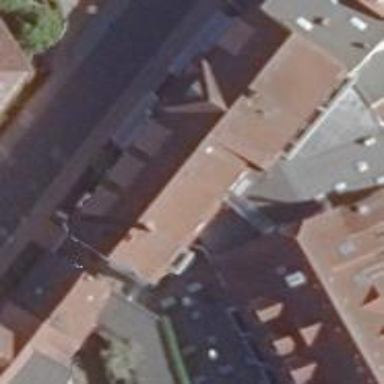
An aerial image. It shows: Part of building.